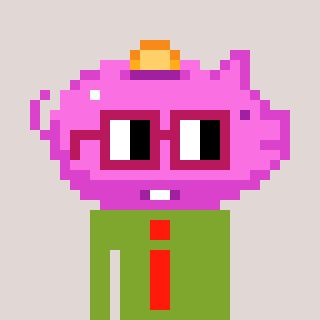
a pixel art character with square dark red glasses, a piggybank-shaped head and a slimegreen-colored body on a warm background